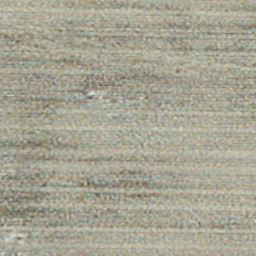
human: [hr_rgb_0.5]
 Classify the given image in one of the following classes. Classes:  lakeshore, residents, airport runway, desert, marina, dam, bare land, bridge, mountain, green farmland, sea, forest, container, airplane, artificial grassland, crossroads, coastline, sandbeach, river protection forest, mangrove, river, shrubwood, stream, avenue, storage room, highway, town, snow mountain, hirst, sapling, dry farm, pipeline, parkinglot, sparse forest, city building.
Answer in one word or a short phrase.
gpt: dry farm